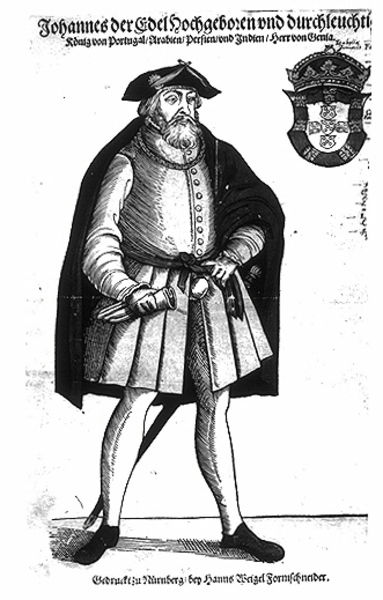
Titel: Bildnis des Königs Johann III. von Portugal
Künstler: Hans (d.Ä.) Weigel
Institution: (Seriendruck)
Schlagwörter: hand, mann, schatten, umhang, weiß, grau, handschuh, handschuhe, hut, licht, nase, schwarz, zeichnung, gürtel, rock, bart, hose, mütze, wand, falten, johannes, kragen, stehen, vollbart, halskrause, hände, portrait, porträt, boden, mantel, krone, renaissance, beine, schrift, schuhe, grafik, graphik, deutsch, knöpfe, gehrock, strümpfe, schild, panzer, druck, schraffur, radierung, stich, schwarzweiß, schwert, säbel, text, degen, ritter, rüstung, wappen, harnisch, dolch, mittelalter, wams, herzog, kniestrümpfe, kupferstich, schwar, nürnberg, portugal, appen, johannes der edel, könig von portugal